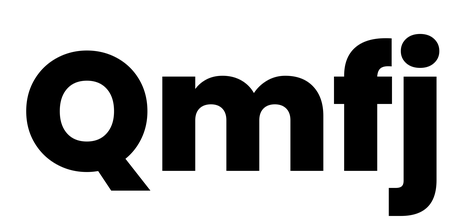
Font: Poppins-ExtraBold